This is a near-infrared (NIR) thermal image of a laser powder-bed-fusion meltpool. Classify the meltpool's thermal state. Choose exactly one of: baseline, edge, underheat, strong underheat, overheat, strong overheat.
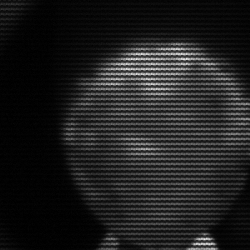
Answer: edge